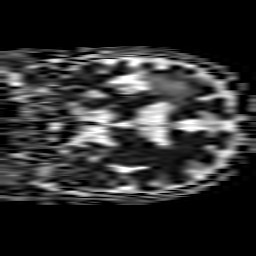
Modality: ADC
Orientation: coronal
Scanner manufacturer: philips
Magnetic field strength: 1.5 T
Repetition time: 4.907 s
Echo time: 0.07794 s